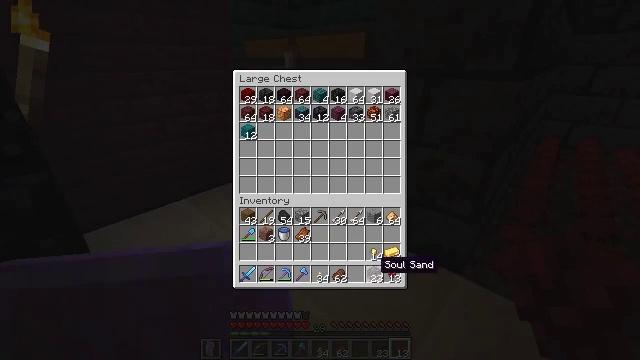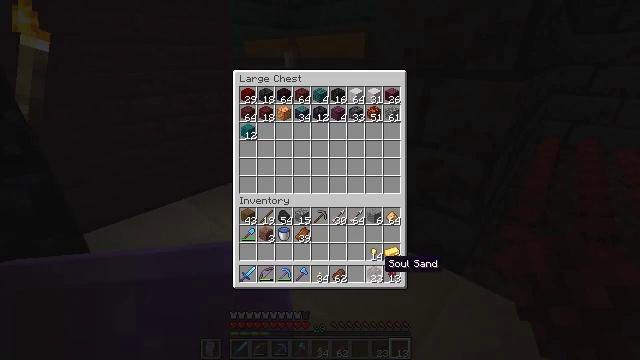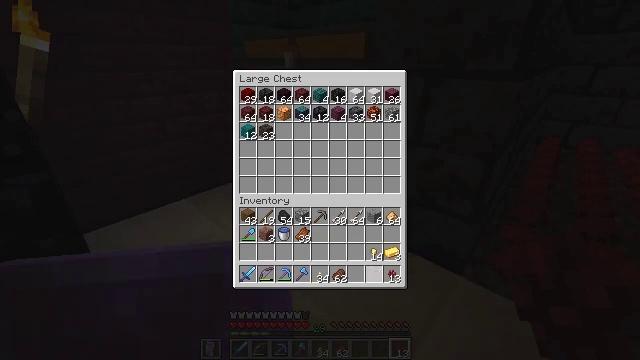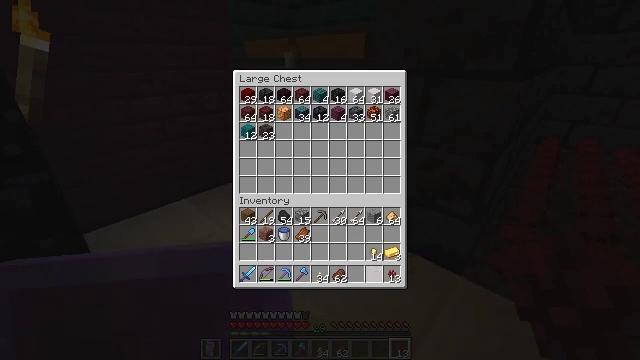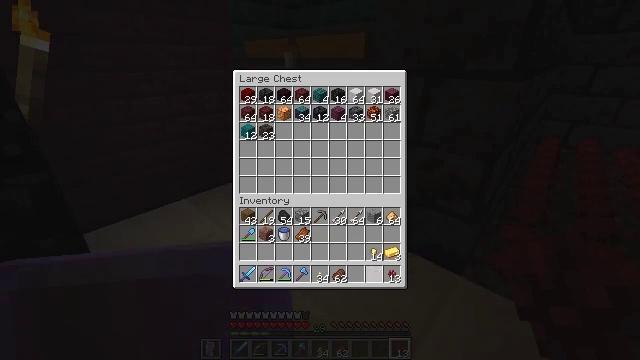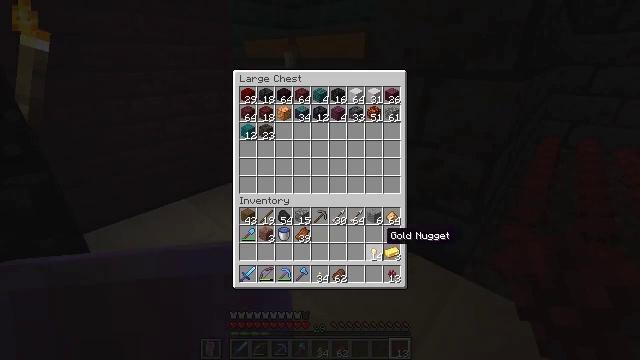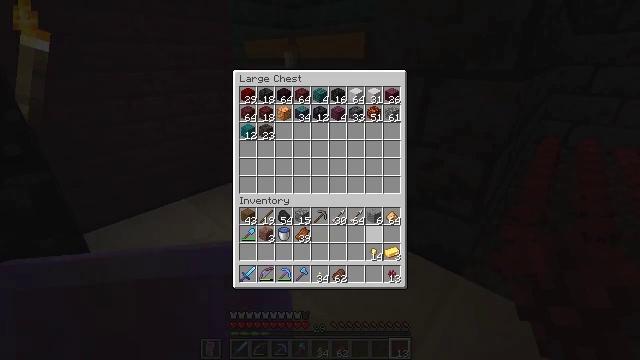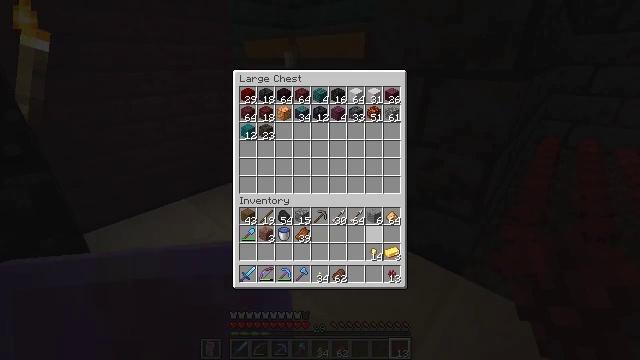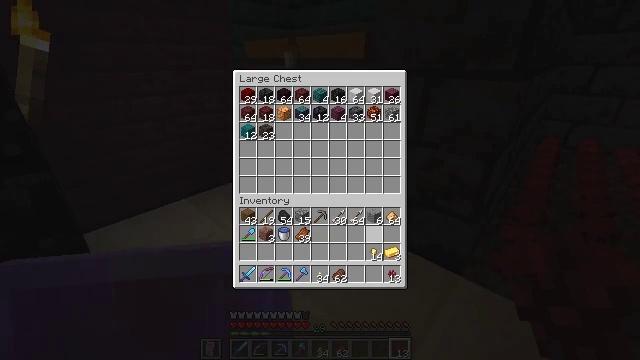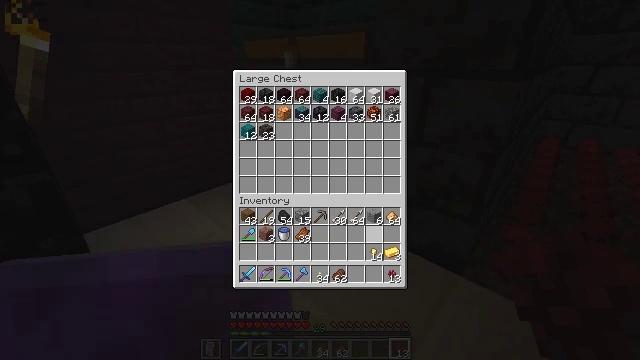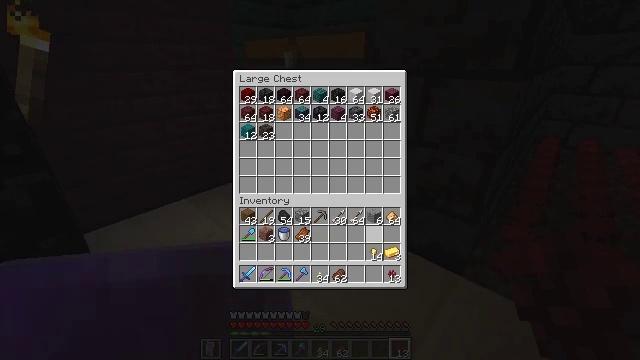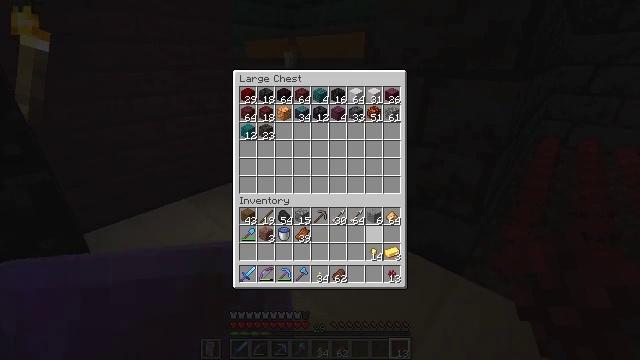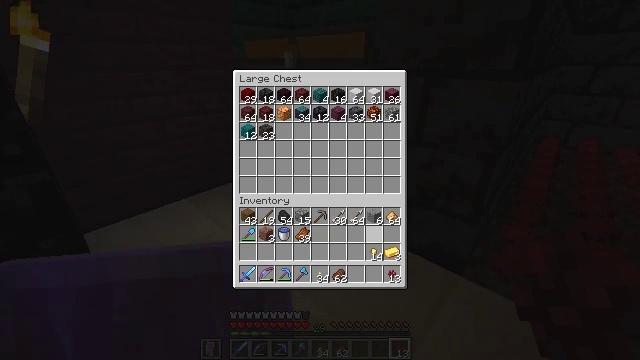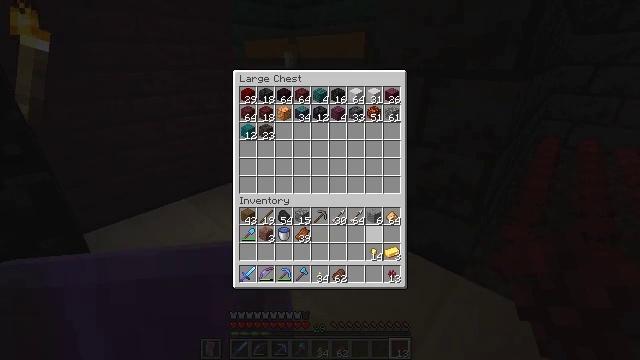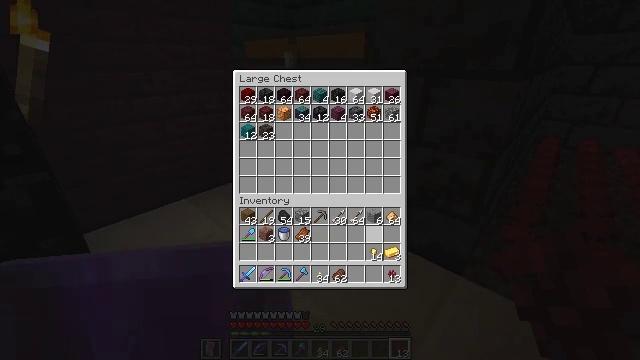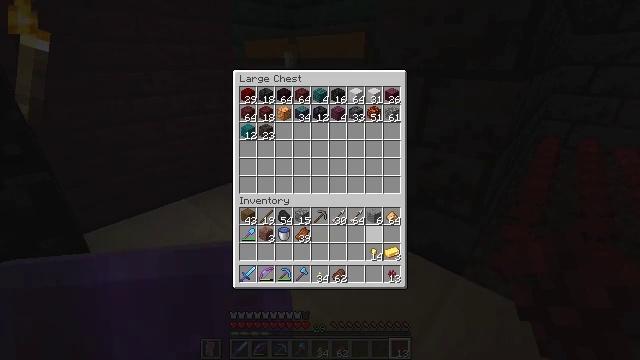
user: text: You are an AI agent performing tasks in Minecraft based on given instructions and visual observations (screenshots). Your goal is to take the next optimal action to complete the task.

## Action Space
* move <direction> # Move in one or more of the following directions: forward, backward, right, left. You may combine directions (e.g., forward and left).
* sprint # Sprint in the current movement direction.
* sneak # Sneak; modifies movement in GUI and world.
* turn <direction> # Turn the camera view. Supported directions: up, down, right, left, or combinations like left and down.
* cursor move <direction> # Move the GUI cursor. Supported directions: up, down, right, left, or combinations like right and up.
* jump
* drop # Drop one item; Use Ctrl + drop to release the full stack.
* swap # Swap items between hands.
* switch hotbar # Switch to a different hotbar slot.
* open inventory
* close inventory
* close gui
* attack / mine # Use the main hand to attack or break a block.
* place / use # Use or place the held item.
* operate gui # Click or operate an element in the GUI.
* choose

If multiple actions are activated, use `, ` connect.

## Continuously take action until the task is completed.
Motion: motion action
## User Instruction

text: Retrieve nether wart from the ground.
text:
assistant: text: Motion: sneak
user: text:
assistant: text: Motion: sneak, operate gui
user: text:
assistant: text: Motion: sneak, operate gui
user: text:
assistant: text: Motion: sneak
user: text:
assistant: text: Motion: sneak, cursor move up
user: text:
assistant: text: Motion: sneak, cursor move up
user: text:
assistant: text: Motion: sneak
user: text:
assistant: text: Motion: sneak
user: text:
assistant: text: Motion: sneak
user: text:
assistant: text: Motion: no_op
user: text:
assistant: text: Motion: no_op
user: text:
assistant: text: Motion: no_op
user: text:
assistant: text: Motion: no_op
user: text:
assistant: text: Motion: no_op
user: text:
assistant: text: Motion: no_op
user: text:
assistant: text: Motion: no_op
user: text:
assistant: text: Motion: no_op
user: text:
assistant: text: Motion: cursor move up
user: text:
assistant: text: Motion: no_op
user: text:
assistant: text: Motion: cursor move right and down
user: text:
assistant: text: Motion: no_op
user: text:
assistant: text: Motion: no_op
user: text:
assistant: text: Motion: cursor move down
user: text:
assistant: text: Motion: cursor move down
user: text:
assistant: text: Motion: cursor move left
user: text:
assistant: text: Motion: no_op
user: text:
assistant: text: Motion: no_op
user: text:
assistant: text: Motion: no_op
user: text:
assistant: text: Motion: no_op
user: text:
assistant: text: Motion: no_op